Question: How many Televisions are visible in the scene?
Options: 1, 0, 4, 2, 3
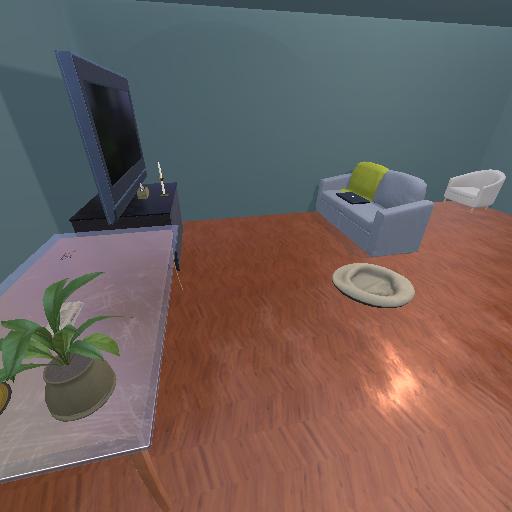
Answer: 1